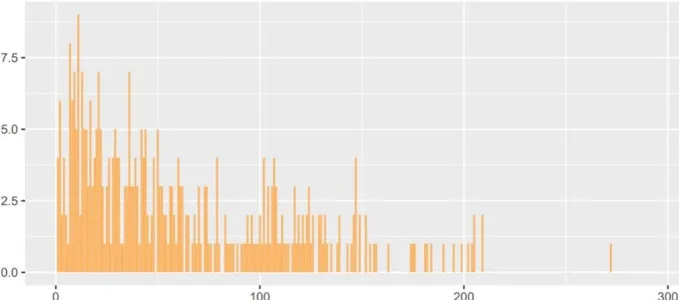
The follow-up diagnosis of Leishmania infection after using pentavalent antimonials 10 days by mNGS. (A) Mapping of Leishmania donovani reads on the genome.
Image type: chart (chart)